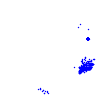
Particle: proton